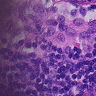
Metastatic tissue present: no